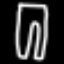
Label: pants